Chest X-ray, AP view. Patient: 14 years old, sex M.
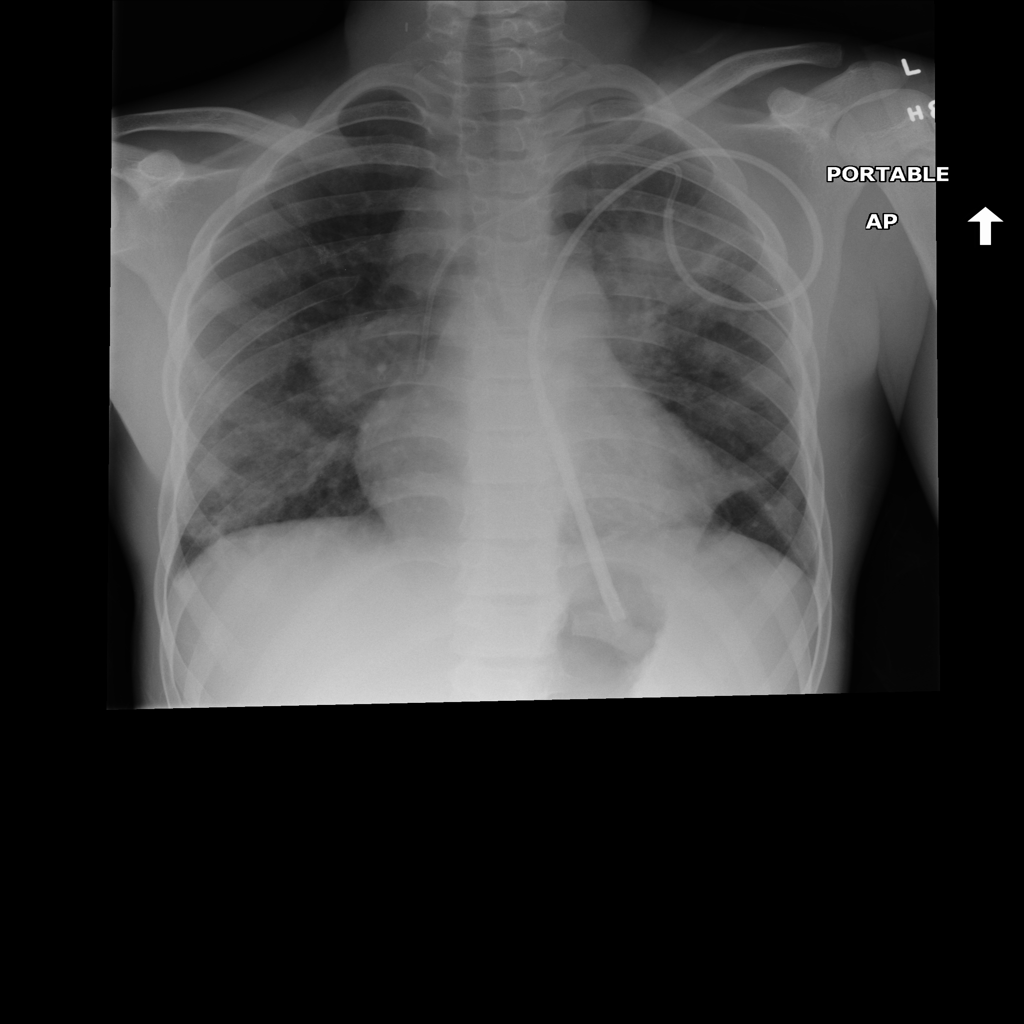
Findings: Infiltration, Mass